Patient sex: M
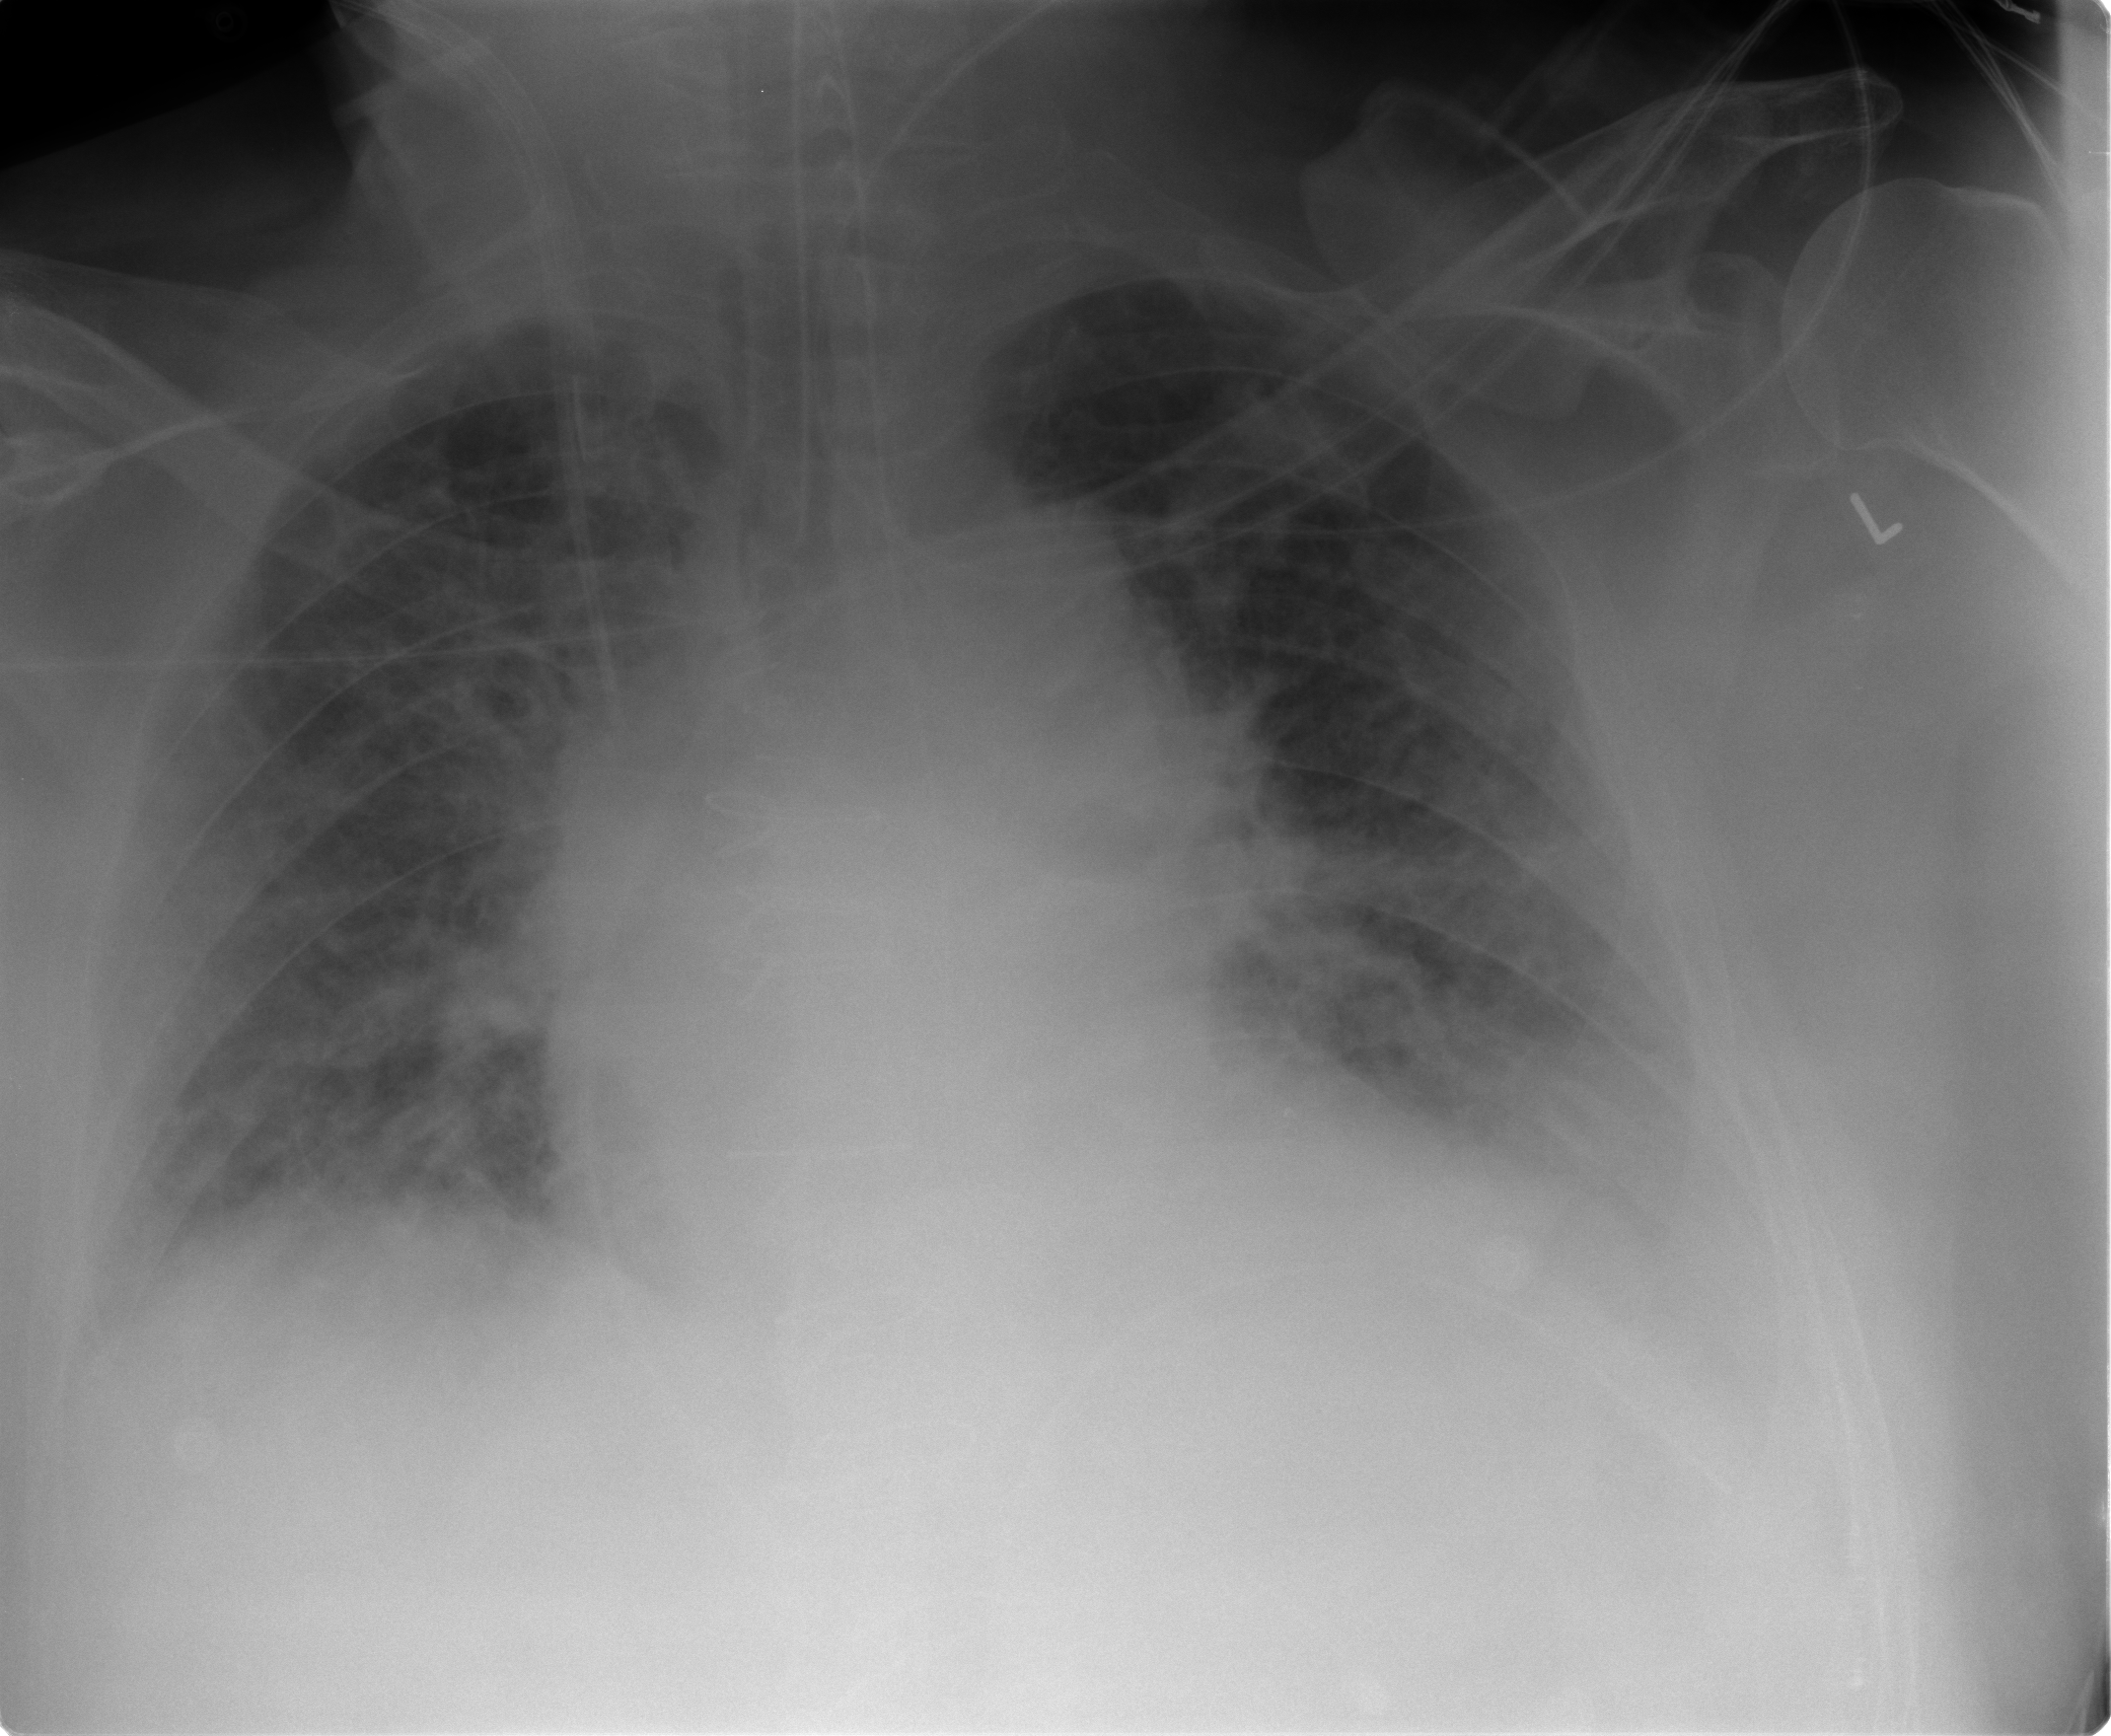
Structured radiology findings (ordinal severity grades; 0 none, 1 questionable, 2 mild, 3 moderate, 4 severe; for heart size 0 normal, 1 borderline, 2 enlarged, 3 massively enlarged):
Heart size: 1
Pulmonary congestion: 3
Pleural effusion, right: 2
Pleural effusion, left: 2
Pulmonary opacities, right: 2
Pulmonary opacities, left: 2
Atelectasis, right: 2
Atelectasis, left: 2